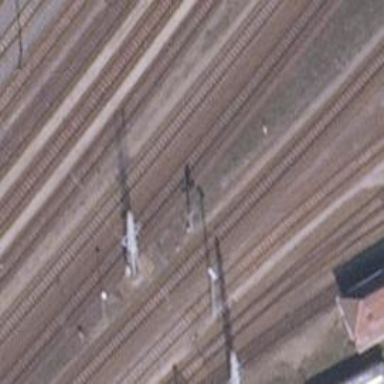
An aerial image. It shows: Railway signal.